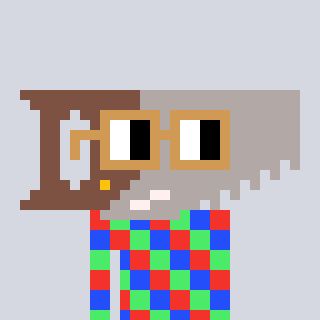
a pixel art character with square brown glasses, a saw-shaped head and a grayscale-colored body on a cool background